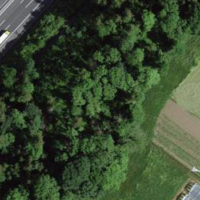
EUNIS habitat code: 44
Species observed at this site:
Clematis vitalba